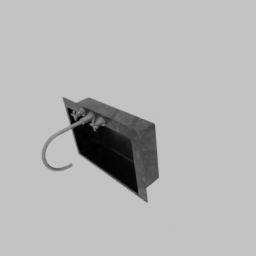
Label: appliances